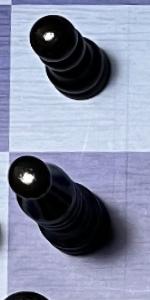
Label: Bishop_Black